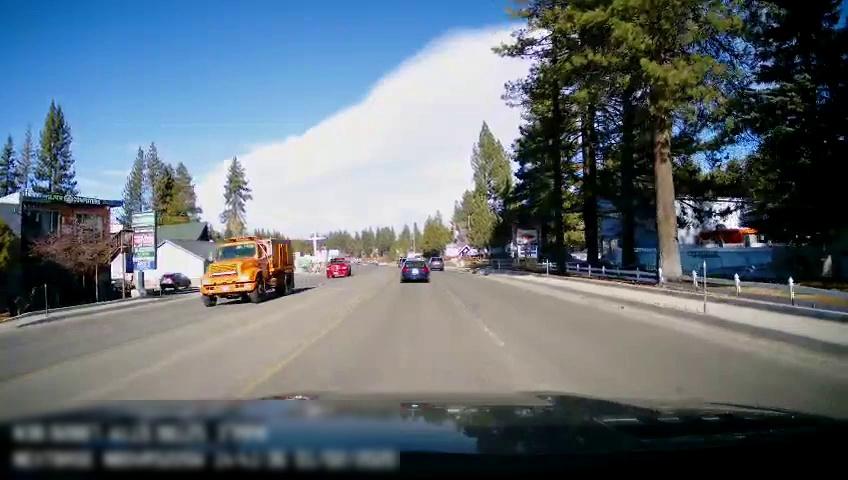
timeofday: Day
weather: Sunny
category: Drivable Space
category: Vehicles | SUV
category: Vehicles | Car
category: Vehicles | Truck
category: Vehicles | Truck
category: Vehicles | SUV
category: Lanes | Opposite Lane
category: Lanes | Current Lane
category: Lanes | Current Lane
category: Lanes | Opposite Lane